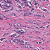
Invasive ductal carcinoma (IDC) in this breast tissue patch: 1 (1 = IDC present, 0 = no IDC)